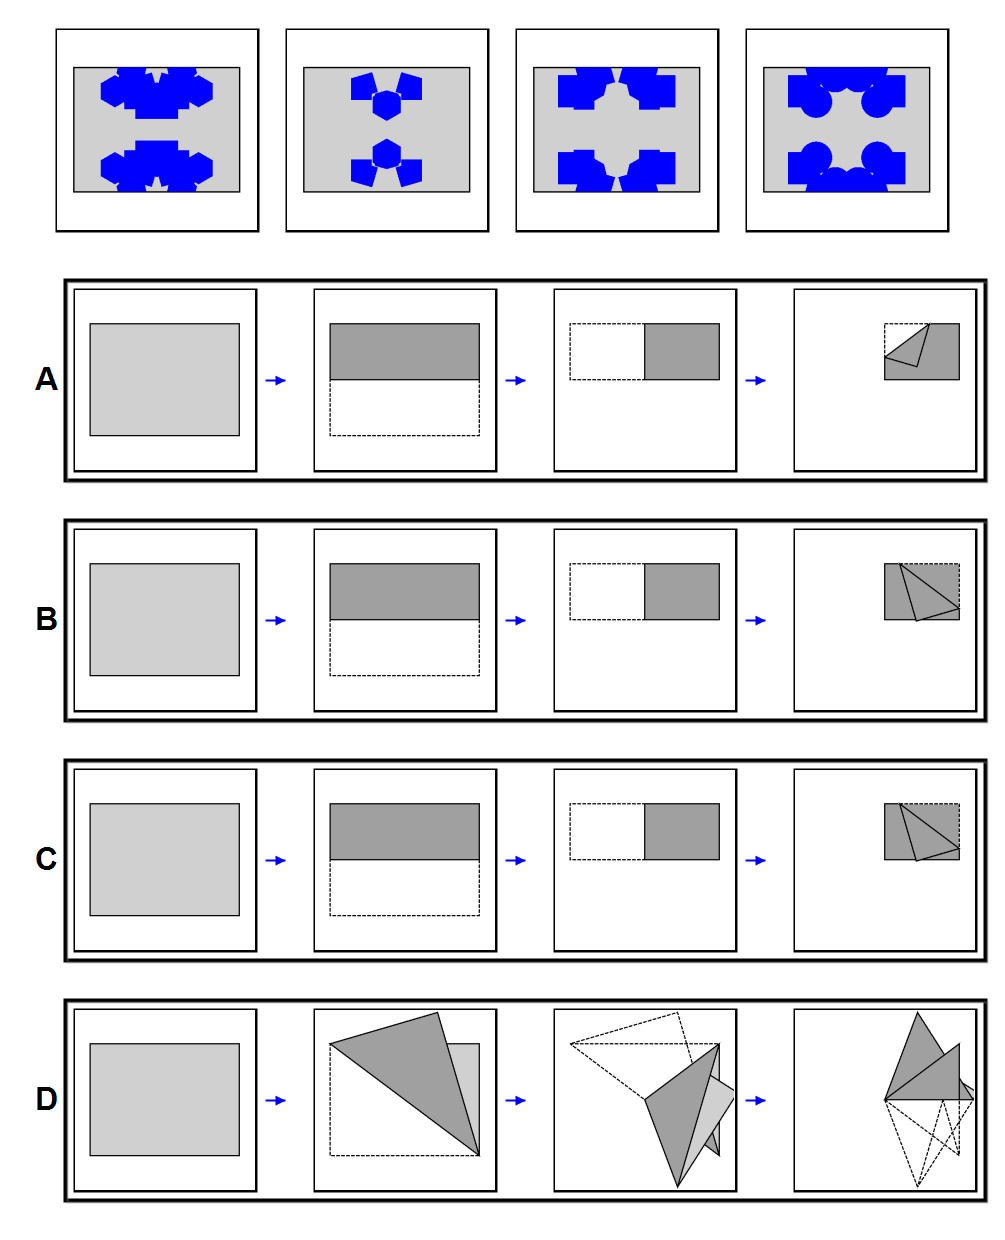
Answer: A